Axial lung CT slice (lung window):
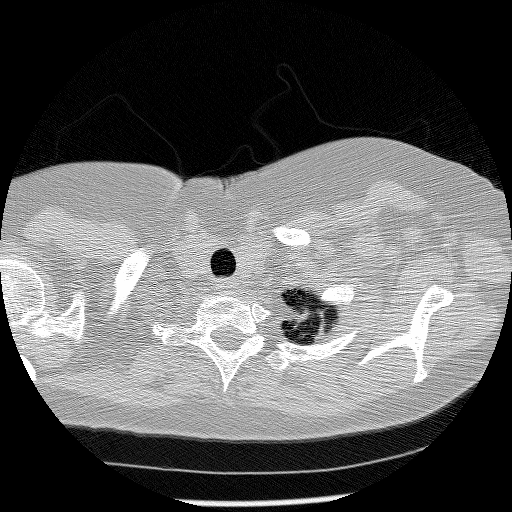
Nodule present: no